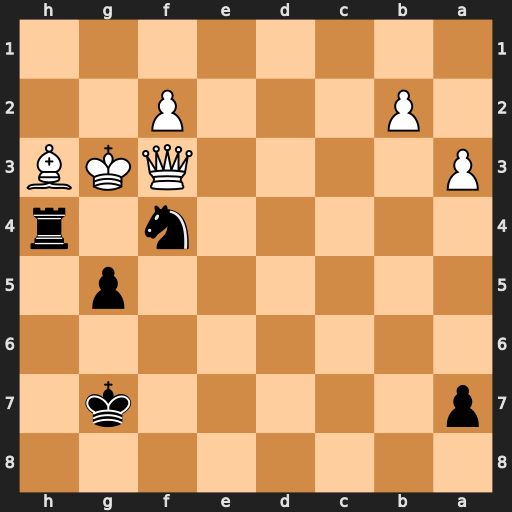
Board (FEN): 8/p5k1/8/6p1/5n1r/P4QKB/1P3P2/8
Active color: b
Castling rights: -
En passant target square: -
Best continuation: Rxh3+ Kg4 Rxf3